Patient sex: M
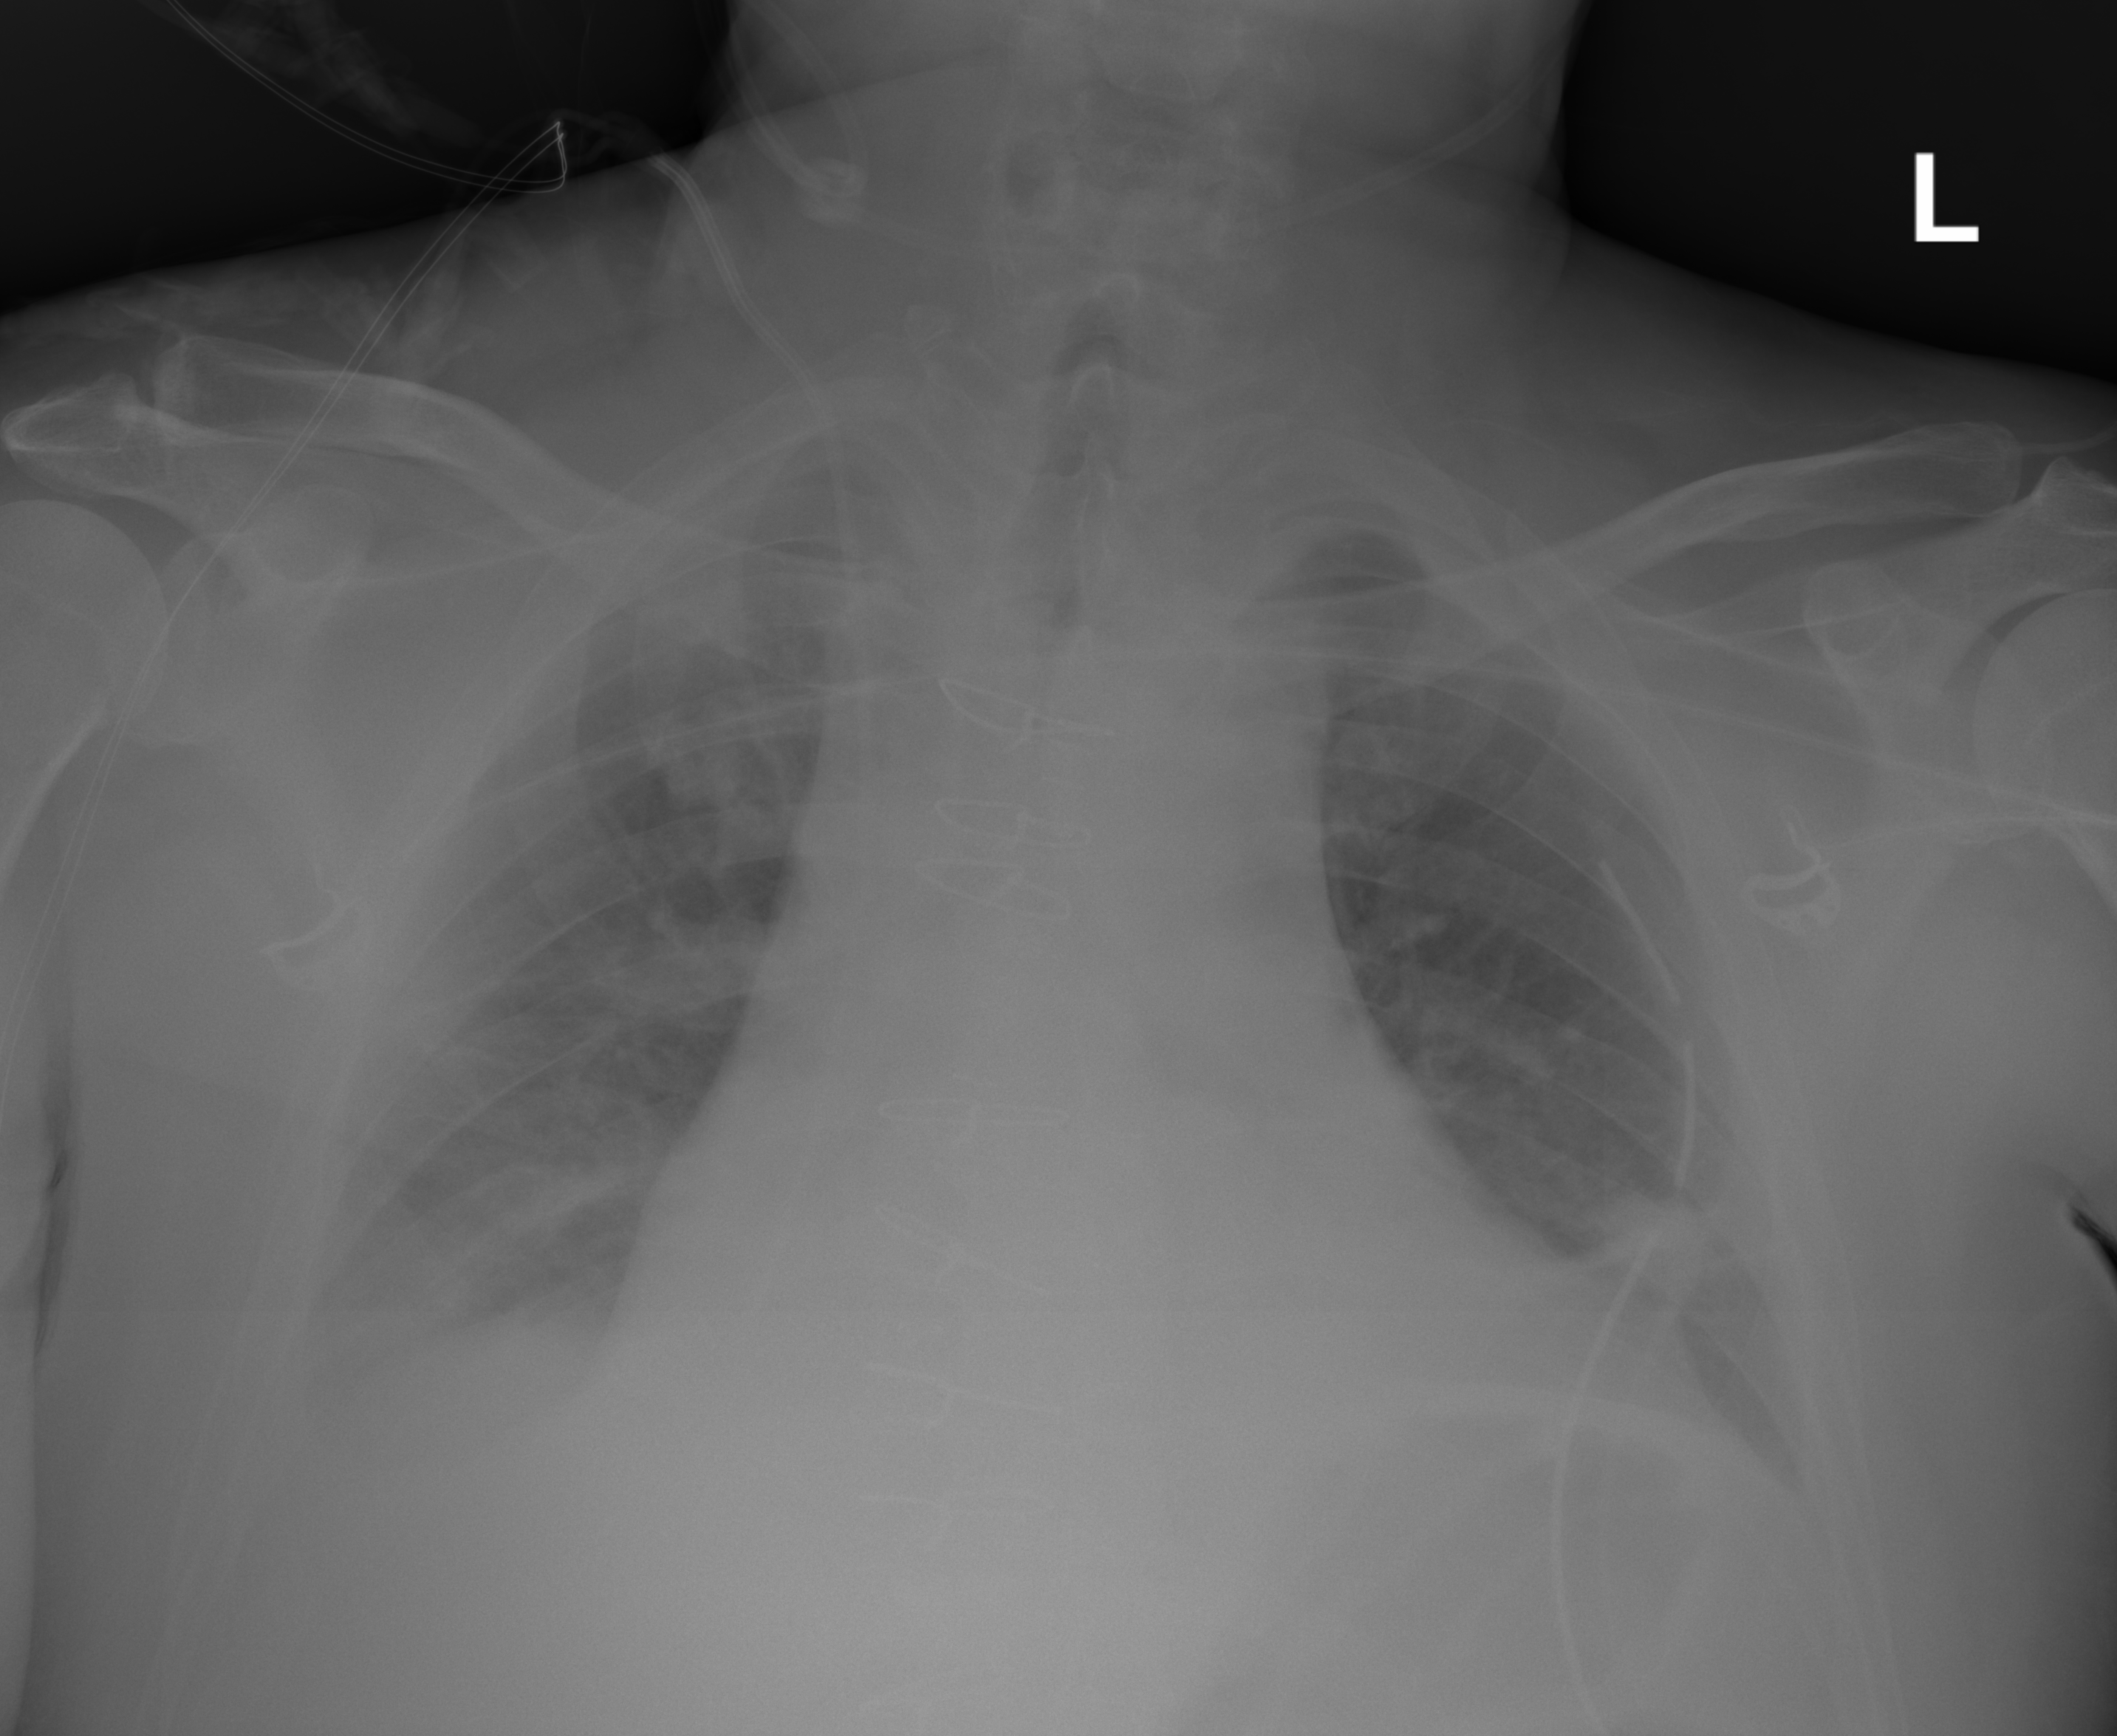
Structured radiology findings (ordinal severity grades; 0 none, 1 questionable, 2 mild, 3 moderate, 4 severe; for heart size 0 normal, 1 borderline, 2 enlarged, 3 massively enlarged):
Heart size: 2
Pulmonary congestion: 2
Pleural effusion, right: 2
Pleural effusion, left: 2
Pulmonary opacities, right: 0
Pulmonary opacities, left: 0
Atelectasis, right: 2
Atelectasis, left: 2